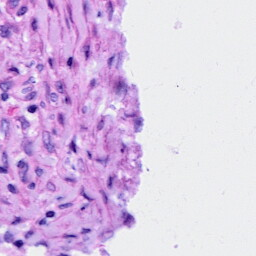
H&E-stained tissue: Ovarian